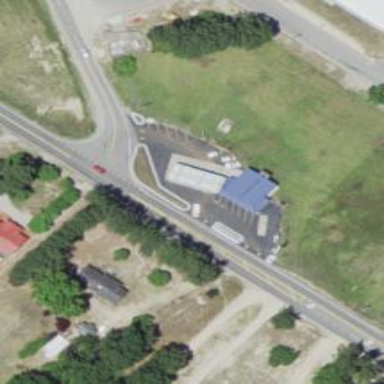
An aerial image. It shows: Convenience shop.